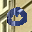
Label: 0